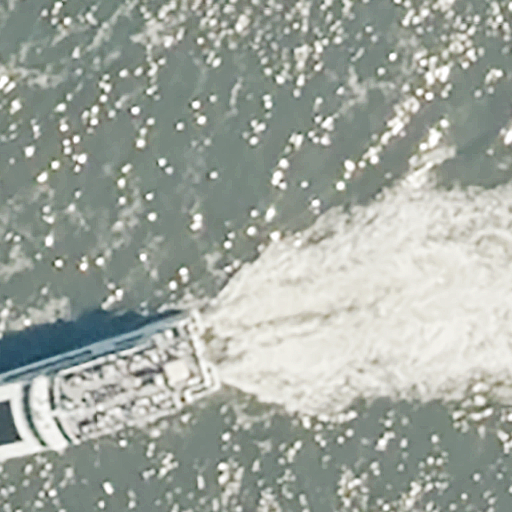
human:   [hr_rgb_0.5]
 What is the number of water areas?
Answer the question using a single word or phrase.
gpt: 1

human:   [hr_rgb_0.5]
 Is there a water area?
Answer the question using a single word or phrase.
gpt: yes

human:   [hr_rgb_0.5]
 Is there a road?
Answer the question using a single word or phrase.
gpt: yes

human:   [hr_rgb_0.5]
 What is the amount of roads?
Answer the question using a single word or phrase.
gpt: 2

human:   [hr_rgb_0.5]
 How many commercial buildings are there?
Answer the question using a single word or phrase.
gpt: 0

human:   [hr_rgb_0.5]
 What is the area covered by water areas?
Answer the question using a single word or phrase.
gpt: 10603m2

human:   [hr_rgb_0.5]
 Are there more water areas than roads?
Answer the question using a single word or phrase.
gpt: no

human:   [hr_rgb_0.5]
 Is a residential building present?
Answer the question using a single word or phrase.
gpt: no

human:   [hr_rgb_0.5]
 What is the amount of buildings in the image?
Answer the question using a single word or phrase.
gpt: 0

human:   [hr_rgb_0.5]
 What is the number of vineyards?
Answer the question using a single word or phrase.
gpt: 0

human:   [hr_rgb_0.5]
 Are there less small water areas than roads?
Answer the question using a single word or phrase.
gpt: yes

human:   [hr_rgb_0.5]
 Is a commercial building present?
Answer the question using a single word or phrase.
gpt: no

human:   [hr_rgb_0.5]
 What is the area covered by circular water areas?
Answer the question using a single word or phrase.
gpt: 0m2

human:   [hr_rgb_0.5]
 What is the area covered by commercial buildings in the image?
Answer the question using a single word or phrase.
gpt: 0m2

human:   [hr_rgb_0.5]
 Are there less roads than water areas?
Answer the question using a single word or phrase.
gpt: no

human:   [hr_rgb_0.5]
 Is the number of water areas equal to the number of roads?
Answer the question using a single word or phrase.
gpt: no

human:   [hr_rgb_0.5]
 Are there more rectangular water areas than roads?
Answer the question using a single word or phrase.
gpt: no

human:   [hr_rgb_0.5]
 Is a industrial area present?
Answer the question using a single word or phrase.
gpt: no

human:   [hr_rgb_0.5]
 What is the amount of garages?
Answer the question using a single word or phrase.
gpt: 0

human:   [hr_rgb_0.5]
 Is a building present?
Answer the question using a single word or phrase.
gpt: no

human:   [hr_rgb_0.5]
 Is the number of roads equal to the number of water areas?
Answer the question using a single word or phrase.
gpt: no

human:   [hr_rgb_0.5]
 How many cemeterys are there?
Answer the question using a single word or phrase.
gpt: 0

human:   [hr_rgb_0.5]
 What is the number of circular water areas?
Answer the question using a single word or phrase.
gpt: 0

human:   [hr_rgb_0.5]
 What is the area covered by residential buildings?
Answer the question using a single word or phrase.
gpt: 0m2

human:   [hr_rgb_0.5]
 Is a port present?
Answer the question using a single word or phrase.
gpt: no

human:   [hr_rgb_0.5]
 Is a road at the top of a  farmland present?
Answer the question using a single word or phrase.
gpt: no

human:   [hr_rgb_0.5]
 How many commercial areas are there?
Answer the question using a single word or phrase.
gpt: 0

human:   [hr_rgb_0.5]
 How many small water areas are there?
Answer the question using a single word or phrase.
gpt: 0

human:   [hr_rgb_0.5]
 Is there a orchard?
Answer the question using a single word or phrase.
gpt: no

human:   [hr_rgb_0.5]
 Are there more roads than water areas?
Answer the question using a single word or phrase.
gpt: yes

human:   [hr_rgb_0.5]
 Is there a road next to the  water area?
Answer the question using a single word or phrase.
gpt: yes

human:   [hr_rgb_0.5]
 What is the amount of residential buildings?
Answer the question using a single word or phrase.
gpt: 0

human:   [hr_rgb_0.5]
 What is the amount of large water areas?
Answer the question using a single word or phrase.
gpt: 1

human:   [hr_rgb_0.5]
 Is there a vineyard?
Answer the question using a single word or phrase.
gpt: no

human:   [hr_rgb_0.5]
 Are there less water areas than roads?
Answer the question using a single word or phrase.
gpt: yes

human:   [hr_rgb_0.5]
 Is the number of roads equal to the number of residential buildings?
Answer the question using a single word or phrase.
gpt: no

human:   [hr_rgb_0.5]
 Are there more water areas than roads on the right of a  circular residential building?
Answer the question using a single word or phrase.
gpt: yes

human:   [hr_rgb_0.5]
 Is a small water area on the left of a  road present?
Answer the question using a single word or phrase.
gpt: no

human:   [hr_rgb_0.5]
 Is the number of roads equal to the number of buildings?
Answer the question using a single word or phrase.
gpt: no

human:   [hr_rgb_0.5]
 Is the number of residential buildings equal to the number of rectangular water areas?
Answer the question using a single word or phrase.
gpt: no

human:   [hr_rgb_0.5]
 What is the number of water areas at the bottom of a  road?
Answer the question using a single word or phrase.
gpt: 0

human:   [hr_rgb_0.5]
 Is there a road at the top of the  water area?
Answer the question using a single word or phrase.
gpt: no

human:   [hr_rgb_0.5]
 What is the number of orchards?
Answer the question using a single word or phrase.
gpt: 0

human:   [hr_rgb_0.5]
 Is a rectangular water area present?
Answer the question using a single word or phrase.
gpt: yes

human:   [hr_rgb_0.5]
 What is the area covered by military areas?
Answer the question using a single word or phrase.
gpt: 0m2

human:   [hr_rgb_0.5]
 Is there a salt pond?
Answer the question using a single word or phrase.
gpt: no

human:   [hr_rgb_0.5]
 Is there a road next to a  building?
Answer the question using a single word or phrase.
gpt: no

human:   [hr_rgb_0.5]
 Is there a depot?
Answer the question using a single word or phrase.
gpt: no

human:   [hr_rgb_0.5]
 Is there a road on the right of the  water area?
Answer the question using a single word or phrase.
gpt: yes

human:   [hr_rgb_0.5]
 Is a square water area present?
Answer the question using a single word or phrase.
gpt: no

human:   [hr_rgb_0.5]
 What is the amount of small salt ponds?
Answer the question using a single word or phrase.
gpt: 0

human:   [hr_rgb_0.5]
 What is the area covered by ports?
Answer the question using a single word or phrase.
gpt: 0m2

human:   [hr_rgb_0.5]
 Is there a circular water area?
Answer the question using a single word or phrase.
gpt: no

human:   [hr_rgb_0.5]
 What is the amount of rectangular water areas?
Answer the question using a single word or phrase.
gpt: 1

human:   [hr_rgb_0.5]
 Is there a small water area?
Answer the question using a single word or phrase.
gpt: no

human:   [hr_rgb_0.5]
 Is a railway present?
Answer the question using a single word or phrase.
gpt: no

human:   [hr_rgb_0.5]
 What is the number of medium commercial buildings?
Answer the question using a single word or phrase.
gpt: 0

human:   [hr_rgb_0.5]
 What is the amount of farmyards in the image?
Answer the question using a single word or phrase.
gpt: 0

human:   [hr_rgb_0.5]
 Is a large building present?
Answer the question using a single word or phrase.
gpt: no

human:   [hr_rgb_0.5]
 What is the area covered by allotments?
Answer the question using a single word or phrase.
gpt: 0m2

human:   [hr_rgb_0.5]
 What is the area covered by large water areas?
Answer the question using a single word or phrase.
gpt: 10603m2

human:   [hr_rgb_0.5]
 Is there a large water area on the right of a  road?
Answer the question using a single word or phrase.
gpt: no

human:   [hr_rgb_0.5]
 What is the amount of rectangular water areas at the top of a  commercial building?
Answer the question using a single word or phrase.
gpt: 0

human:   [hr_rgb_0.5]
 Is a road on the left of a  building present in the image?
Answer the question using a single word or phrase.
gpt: no